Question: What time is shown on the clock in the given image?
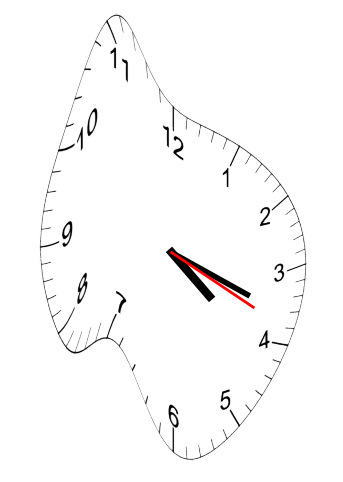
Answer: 04:18:19